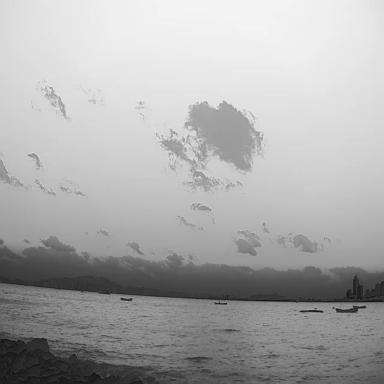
There are four bulk_carriers in the infrared image.